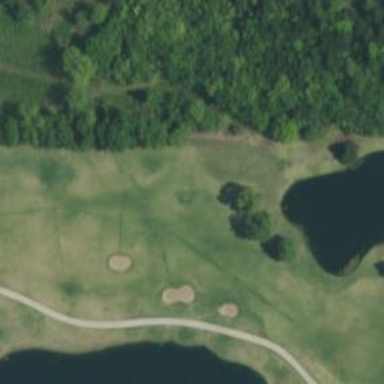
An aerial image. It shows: Grassy area designated as golf fairway.